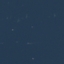
Land use / land cover: SeaLake